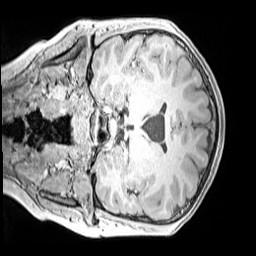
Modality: MP2RAGE
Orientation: coronal
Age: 12
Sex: male
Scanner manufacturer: siemens
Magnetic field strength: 3 T
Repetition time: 4 s
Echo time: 0.00299 s